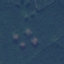
Label: Forest